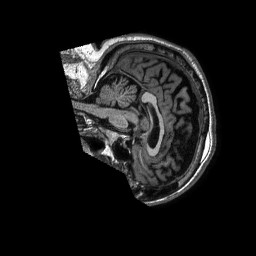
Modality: T1w
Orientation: sagittal
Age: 61
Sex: male
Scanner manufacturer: philips
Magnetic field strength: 1.5 T
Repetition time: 0.008264 s
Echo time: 0.003789 s